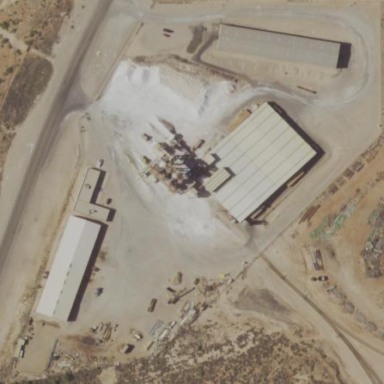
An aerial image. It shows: Quarry area where salt is the primary resource.